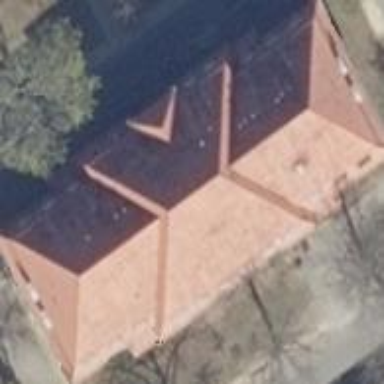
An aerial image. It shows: Hospital building with mansard roof design.